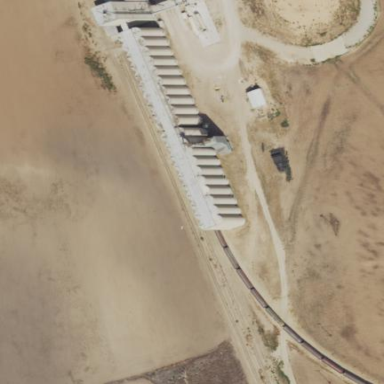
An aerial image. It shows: Silo building.